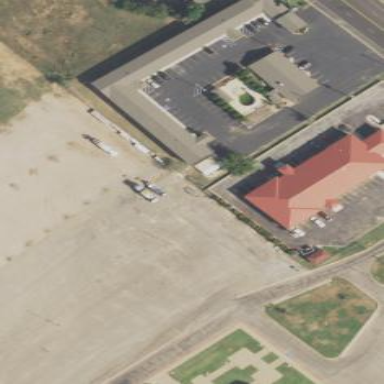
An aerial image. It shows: Hotel building.